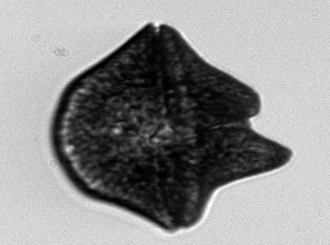
Label: Akashiwo